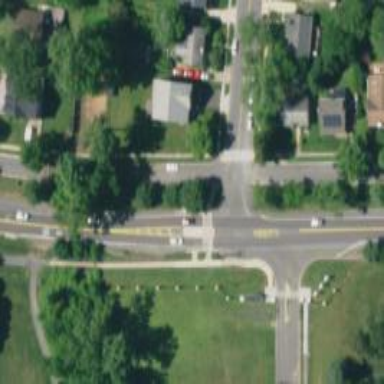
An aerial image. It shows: Marked crossing on footway.